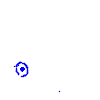
Particle: electron